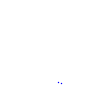
Particle: pion